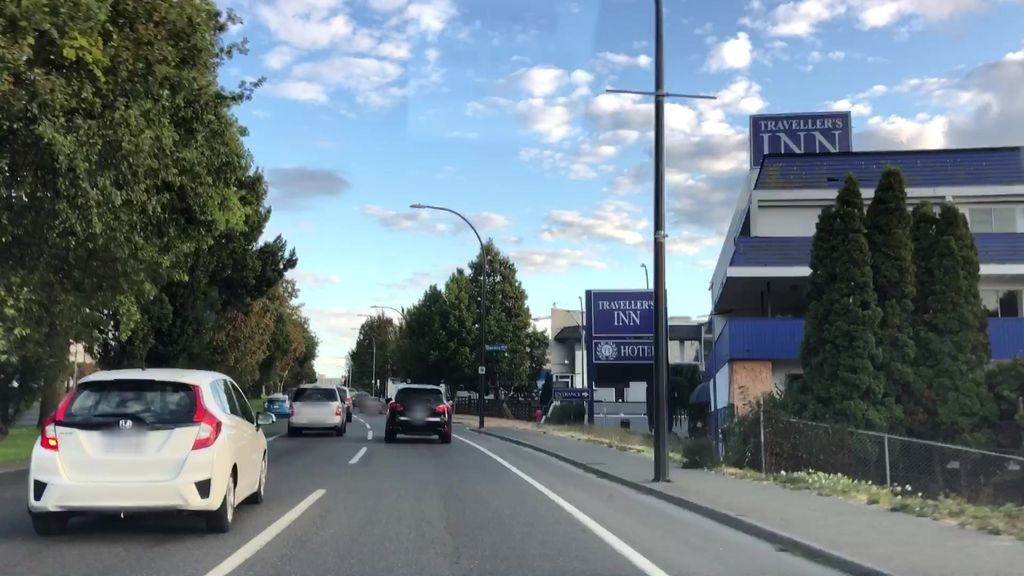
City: victoria